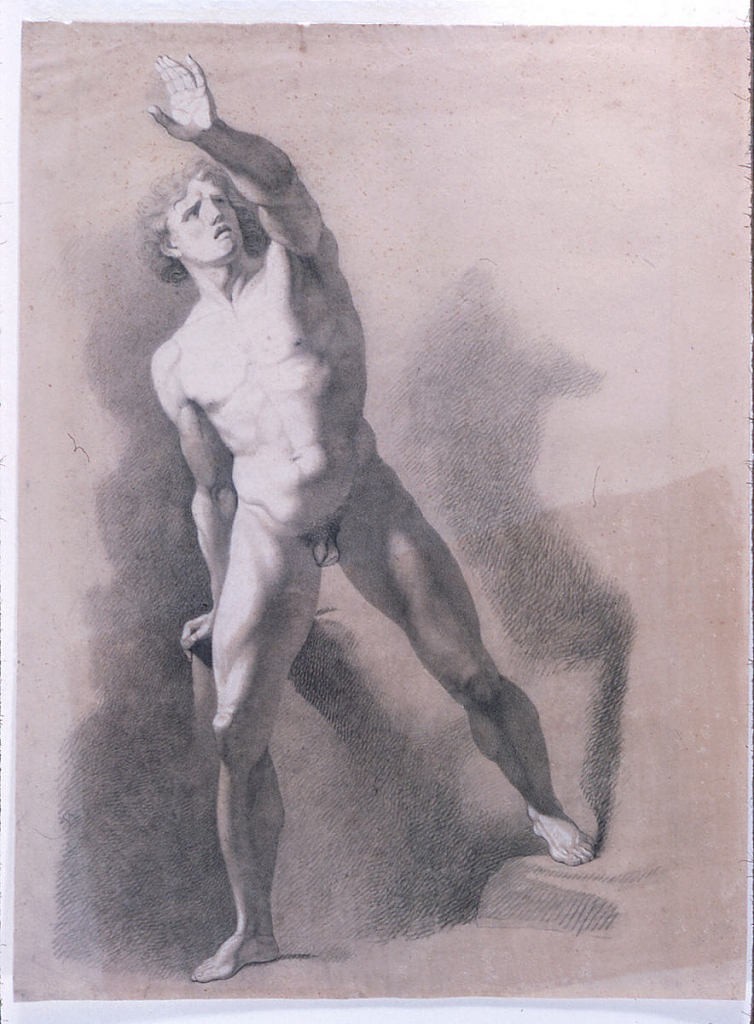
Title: Academic Study of a Male Nude
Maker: Giuseppe Longhi, Italian, 1766–1831
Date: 1790–1830
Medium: Black and white chalk on buff-colored paper; verso: black chalk
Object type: Drawing
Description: A young male nude is seen standing, facing frontally. He is supporting himself with his right arm on a block behind him, and his left arm is raised before his face. His left leg is raised on a step. Verso: outline of the same figure in an identical pose.